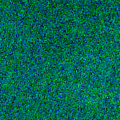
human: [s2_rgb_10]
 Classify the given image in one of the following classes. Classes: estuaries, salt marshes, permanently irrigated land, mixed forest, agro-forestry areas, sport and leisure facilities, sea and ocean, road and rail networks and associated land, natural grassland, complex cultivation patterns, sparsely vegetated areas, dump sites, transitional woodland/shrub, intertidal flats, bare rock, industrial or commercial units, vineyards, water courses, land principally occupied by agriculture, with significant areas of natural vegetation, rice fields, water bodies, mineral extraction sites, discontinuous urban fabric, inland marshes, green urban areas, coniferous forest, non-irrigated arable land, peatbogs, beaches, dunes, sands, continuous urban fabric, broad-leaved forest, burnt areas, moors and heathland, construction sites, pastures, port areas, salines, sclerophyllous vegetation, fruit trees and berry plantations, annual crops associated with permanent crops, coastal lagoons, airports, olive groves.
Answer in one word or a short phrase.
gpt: sea and ocean